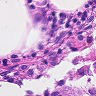
Metastatic tissue present: no